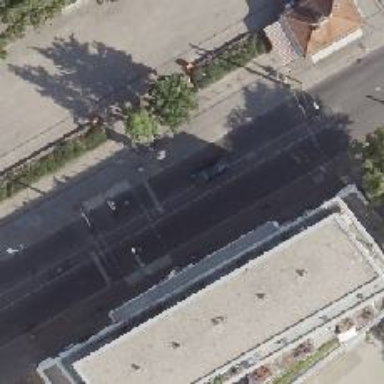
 with the sidewalk on the right having sett surface."